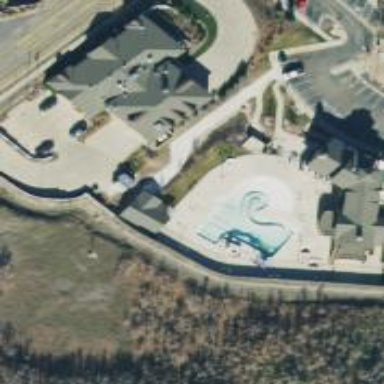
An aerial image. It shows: Water slide attraction.